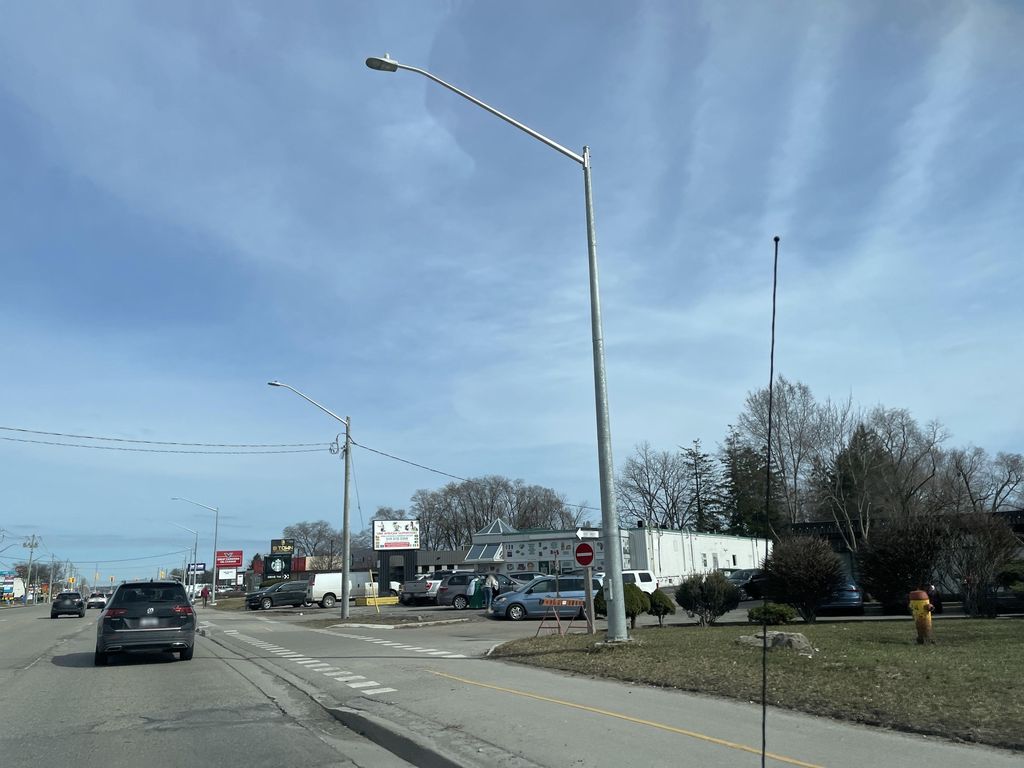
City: kitchener-waterloo